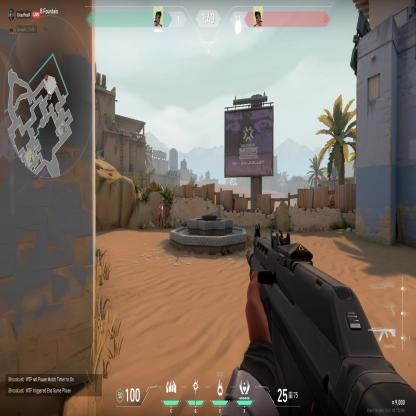
Label: enemy